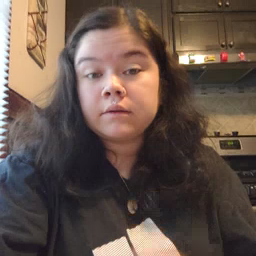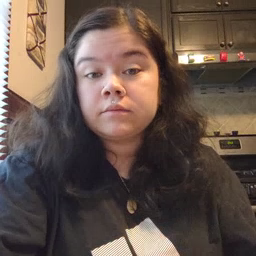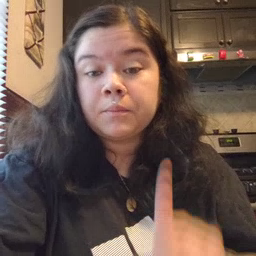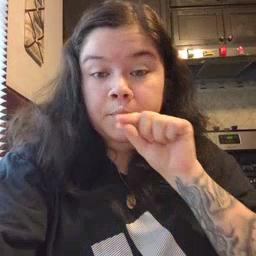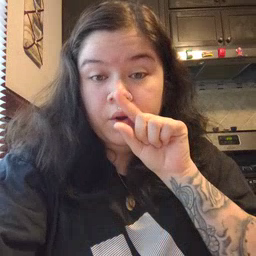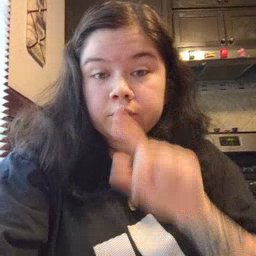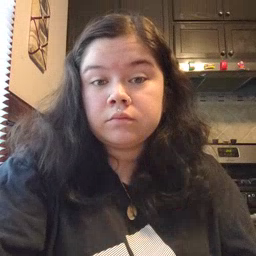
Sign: bird